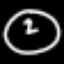
Label: clock